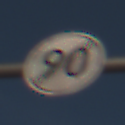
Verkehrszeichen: EndeGeschwindigkeit90
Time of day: MorningAfternoon
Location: Outdoor (Nature)
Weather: Clear
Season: Winter
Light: Natural